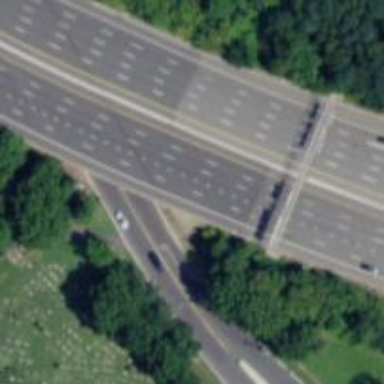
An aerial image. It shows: Motorway bridge crossing urban freeway/expressway.